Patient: sex M, age 50
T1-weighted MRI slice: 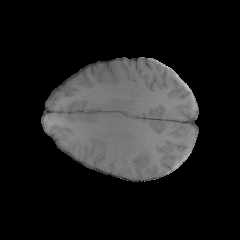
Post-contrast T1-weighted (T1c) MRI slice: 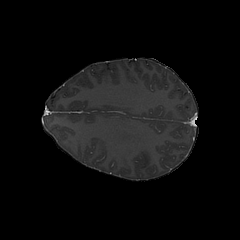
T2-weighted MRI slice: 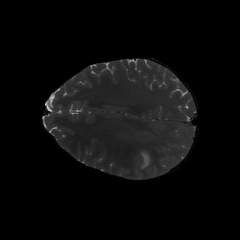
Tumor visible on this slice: yes
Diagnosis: Glioblastoma, IDH-wildtype
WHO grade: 4